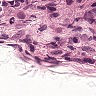
Metastatic tissue present: yes